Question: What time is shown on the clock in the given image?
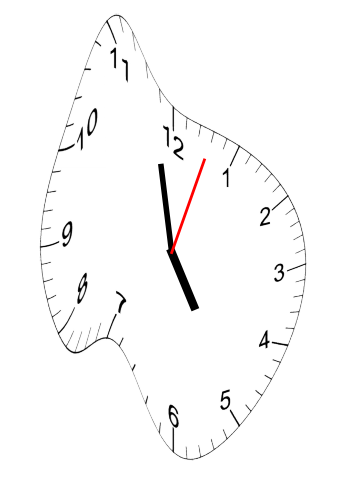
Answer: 04:58:03